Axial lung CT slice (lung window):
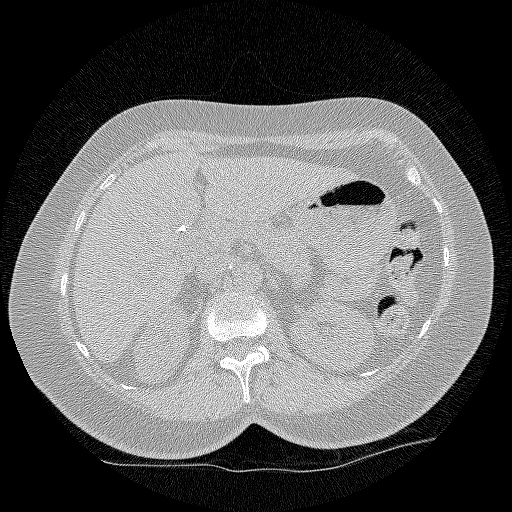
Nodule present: no